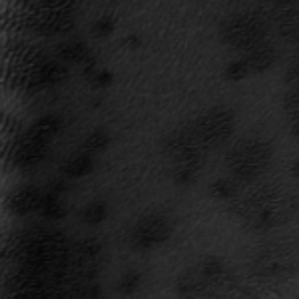
Label: frost